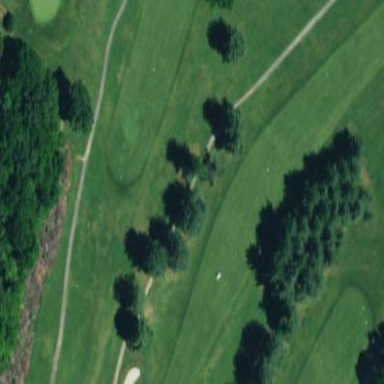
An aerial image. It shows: Grassy area designated as golf fairway.